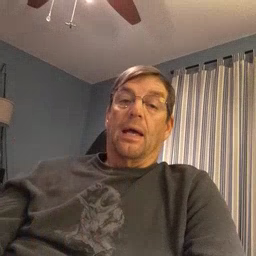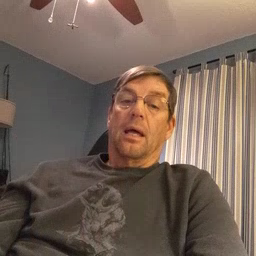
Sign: bad